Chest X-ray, AP view. Patient: 43 years old, sex M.
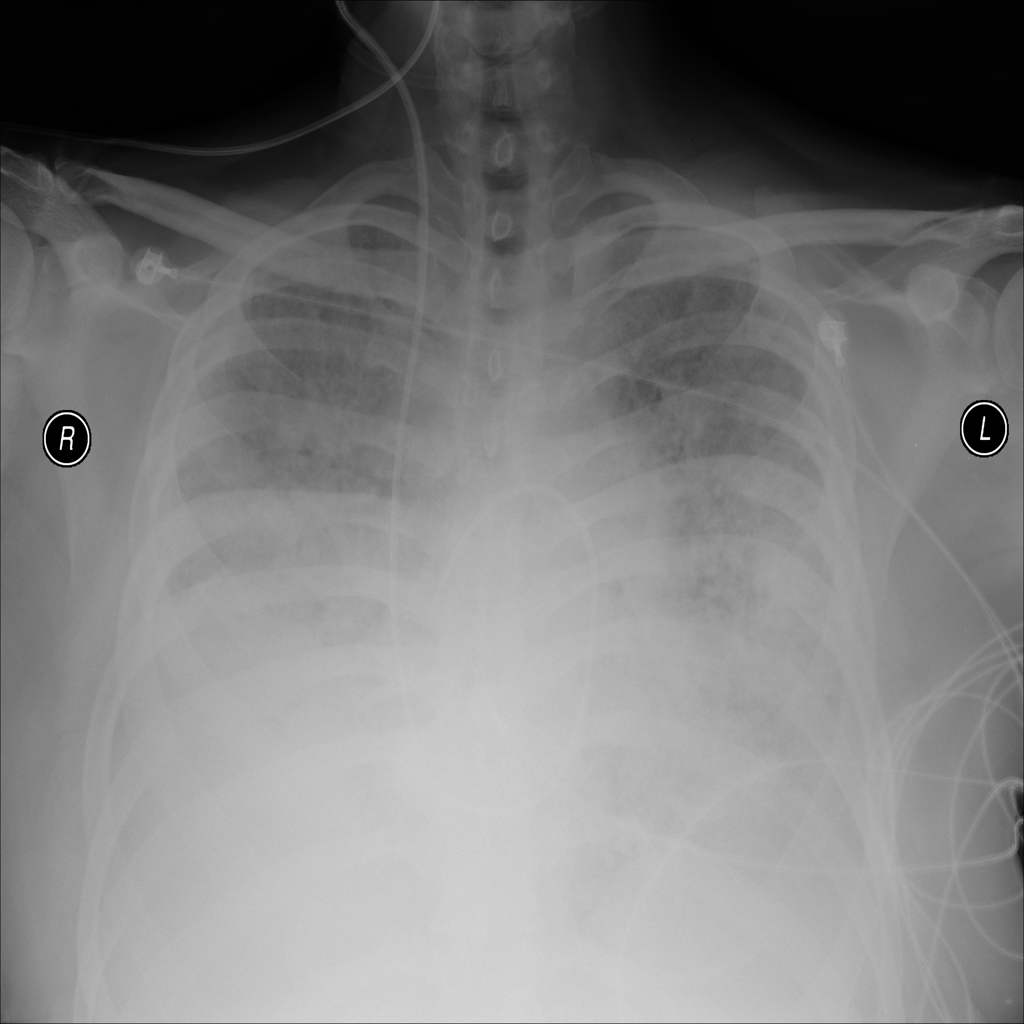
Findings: Effusion, Infiltration